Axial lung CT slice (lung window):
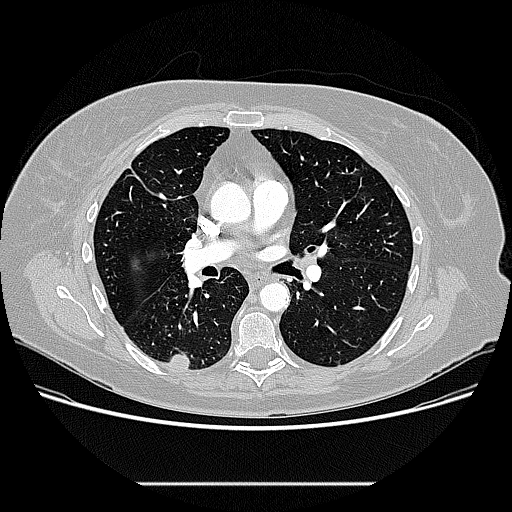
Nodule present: yes
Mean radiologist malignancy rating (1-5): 3